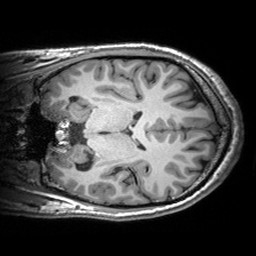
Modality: T1w
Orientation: coronal
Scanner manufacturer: siemens
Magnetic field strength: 3 T
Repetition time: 2.53 s
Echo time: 0.00299 s